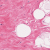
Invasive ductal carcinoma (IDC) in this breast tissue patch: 0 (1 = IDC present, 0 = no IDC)